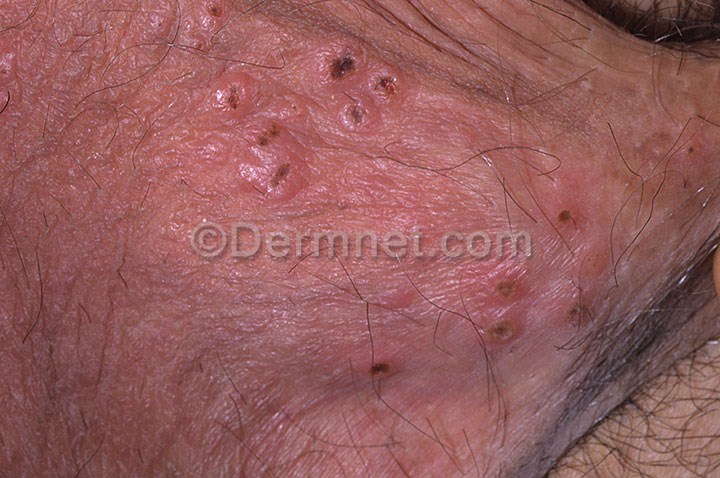
Disease: Warts Molluscum and other Viral Infections